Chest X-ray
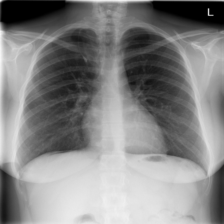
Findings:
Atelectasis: negative
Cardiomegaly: negative
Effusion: negative
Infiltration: negative
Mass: negative
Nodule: negative
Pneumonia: negative
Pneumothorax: negative
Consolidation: negative
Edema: negative
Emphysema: negative
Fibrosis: negative
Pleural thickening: negative
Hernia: negative